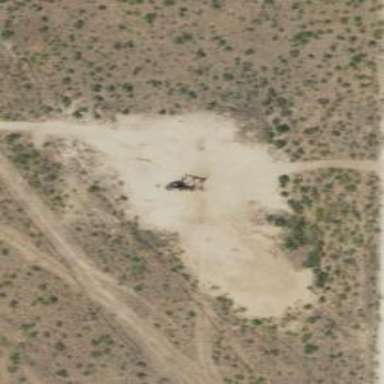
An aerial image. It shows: Petroleum well that is man-made.